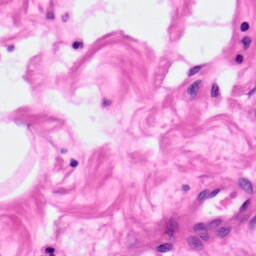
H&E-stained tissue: Pancreatic